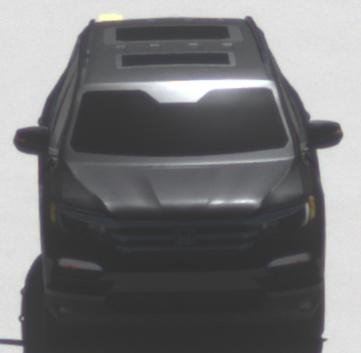
Make: Honda
Model: Pilot
Detailed model: 3
Model produced from: 2015
Model produced until: 2022
Doors: 5
Color: black
Road condition: dry road
Daytime: midday
Contrast: high contrast